Field crop: tomato
Growth stage: 1
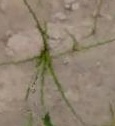
Species: cyperus